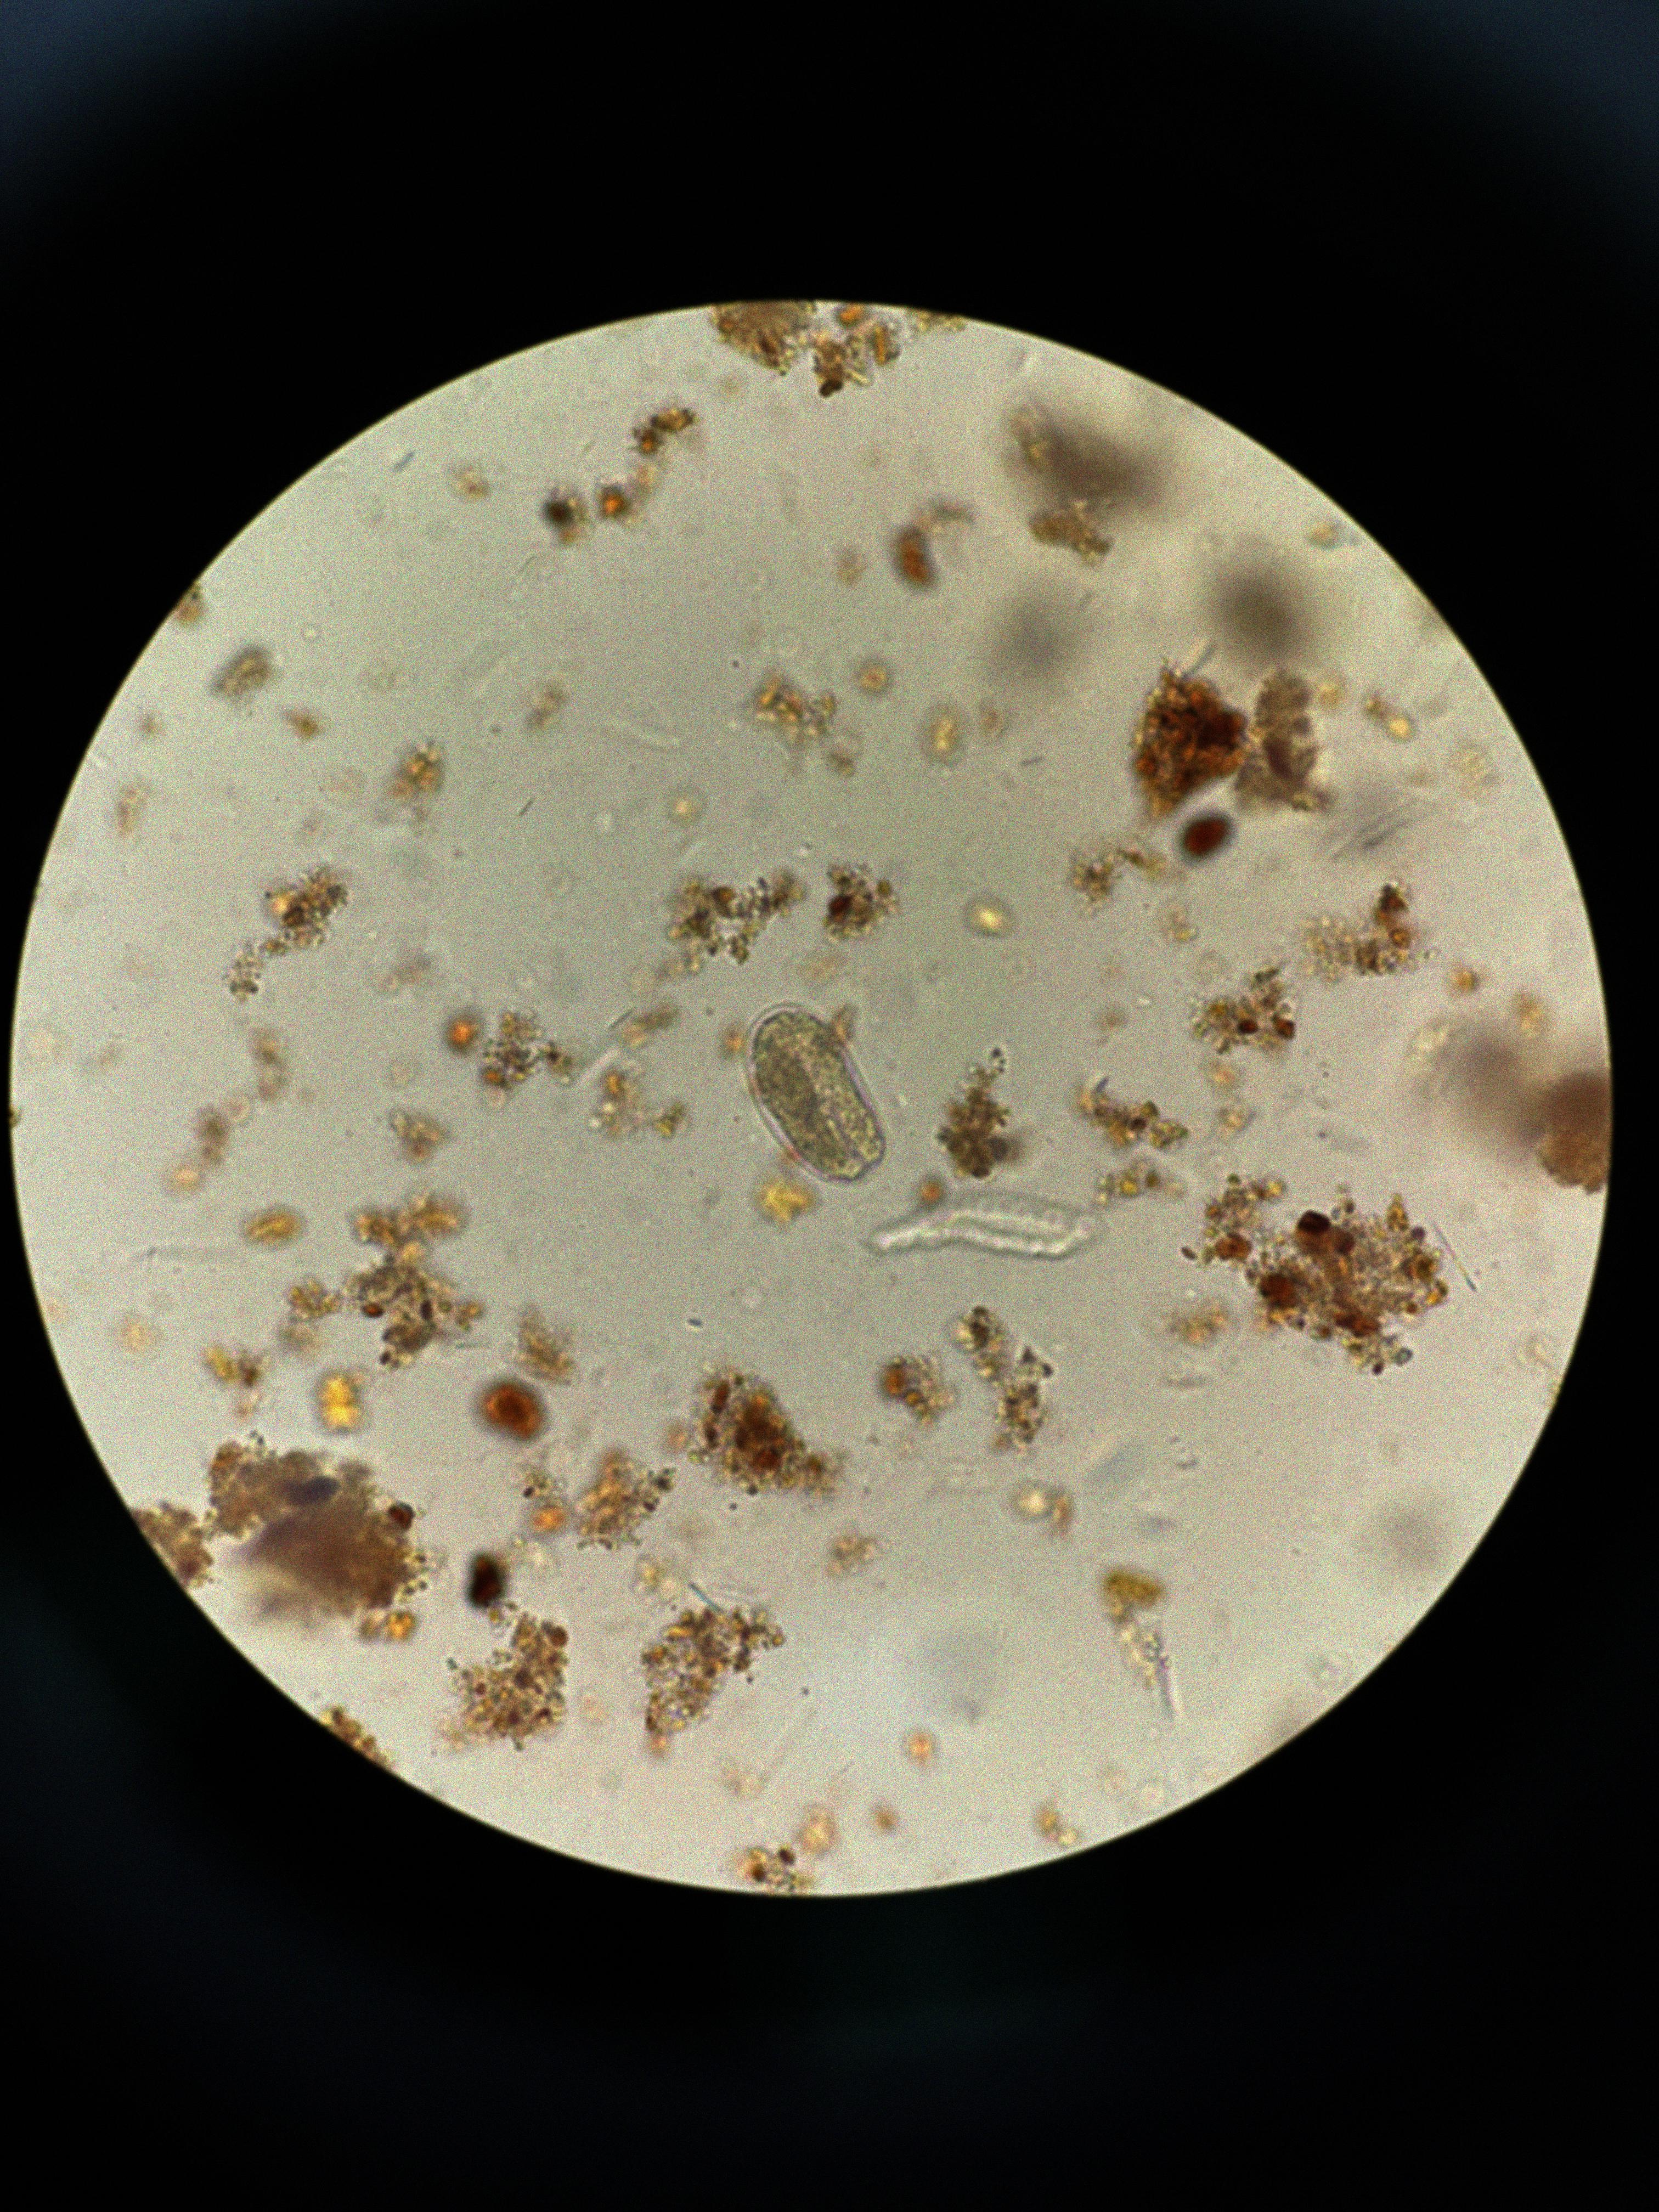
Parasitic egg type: Hookworm egg